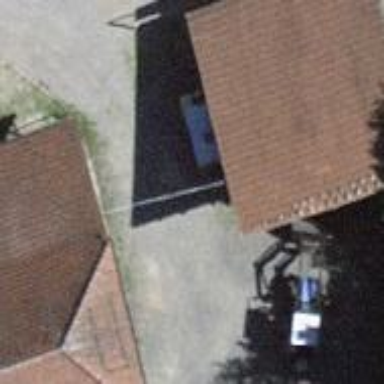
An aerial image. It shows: Warehouse.